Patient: sex M, age 50
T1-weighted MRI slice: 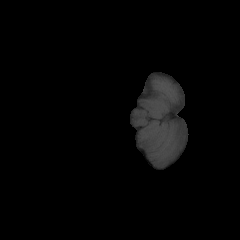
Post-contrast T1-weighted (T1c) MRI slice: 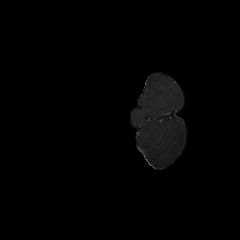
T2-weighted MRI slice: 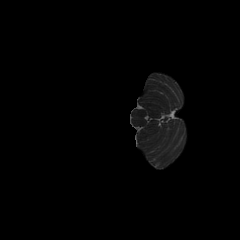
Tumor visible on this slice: no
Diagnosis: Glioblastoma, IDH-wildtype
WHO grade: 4